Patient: sex M, age 75
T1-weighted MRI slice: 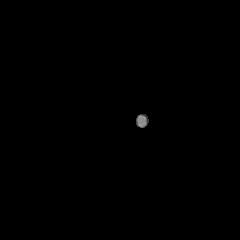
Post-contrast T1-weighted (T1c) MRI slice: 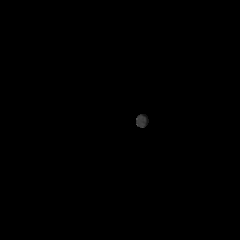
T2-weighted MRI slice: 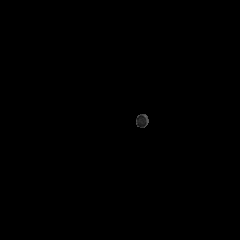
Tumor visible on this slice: no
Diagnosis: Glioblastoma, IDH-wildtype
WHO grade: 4